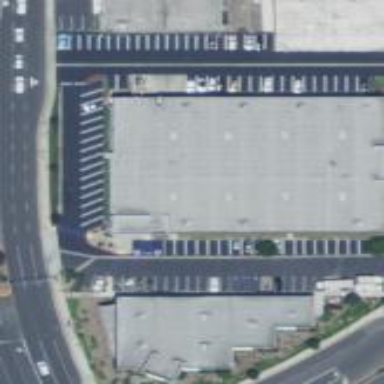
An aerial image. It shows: Building that houses furniture shop.